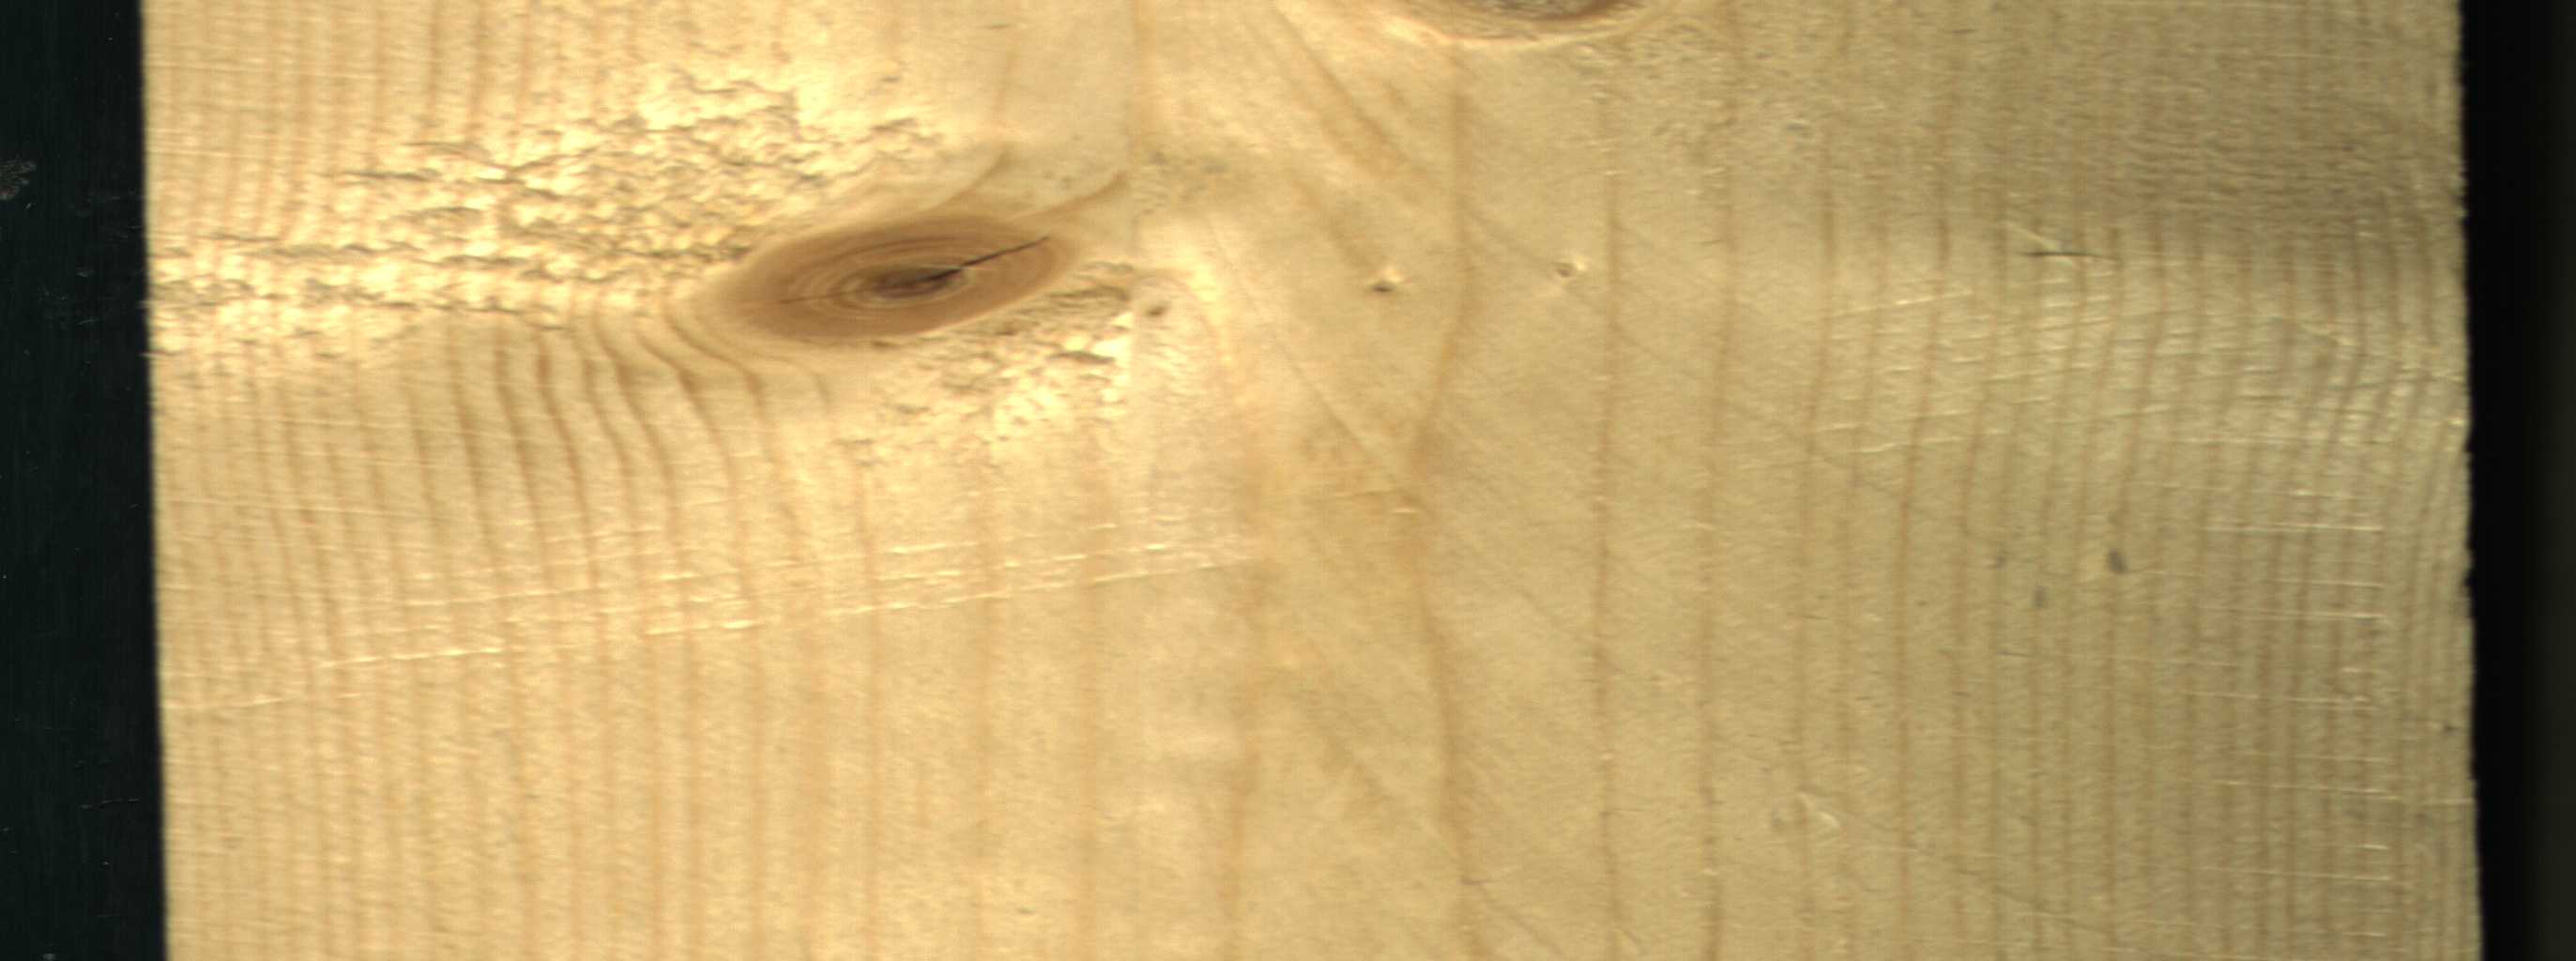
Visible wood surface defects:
knot_with_crack
Live_Knot